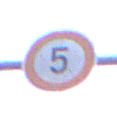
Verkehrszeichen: Geschwindigkeit5
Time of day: SunriseSunset
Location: Outdoor (Urban)
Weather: Clear
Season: NotSpecified
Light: Natural